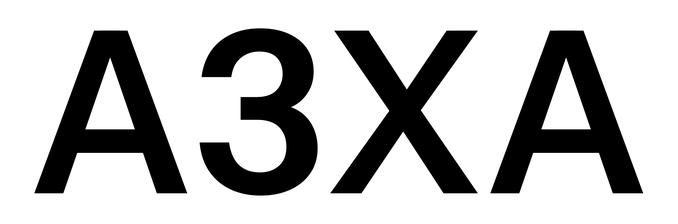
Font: InstrumentSans_SemiBold